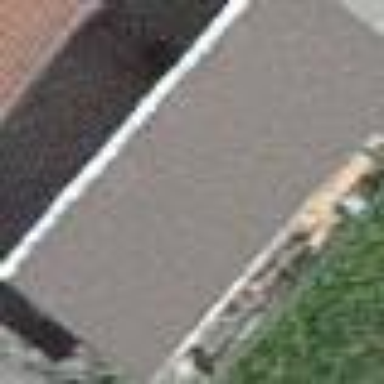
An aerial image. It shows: Barn.